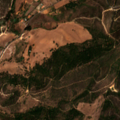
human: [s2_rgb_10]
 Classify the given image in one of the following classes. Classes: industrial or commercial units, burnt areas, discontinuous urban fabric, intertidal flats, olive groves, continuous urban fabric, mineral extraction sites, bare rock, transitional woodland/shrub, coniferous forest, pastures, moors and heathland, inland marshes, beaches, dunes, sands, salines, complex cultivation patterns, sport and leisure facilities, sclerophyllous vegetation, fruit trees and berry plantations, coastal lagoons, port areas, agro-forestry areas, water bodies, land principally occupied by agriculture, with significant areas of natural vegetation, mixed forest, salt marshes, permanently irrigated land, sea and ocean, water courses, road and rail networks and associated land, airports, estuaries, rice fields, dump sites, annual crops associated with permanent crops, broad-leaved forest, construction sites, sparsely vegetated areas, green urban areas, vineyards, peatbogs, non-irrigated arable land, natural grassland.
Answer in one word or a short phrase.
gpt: non-irrigated arable land, complex cultivation patterns, land principally occupied by agriculture, with significant areas of natural vegetation, agro-forestry areas, broad-leaved forest, sclerophyllous vegetation, transitional woodland/shrub